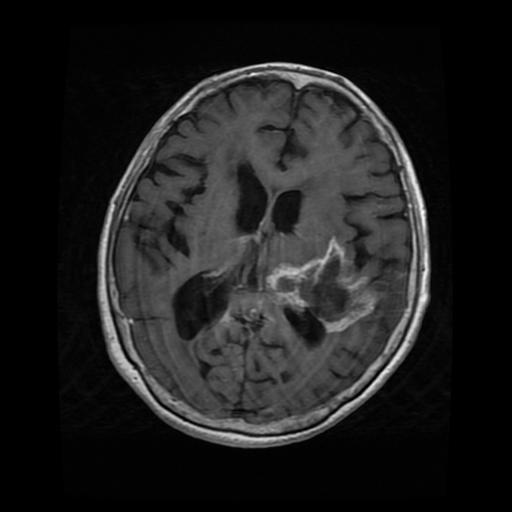
Label: glioma